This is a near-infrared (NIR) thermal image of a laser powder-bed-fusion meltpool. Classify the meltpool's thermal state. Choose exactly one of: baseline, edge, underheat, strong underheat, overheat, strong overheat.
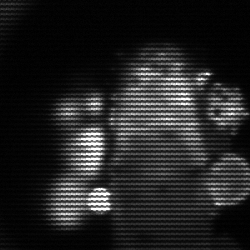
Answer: strong underheat